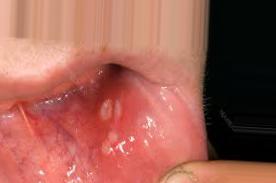
Condition: Mouth Ulcer